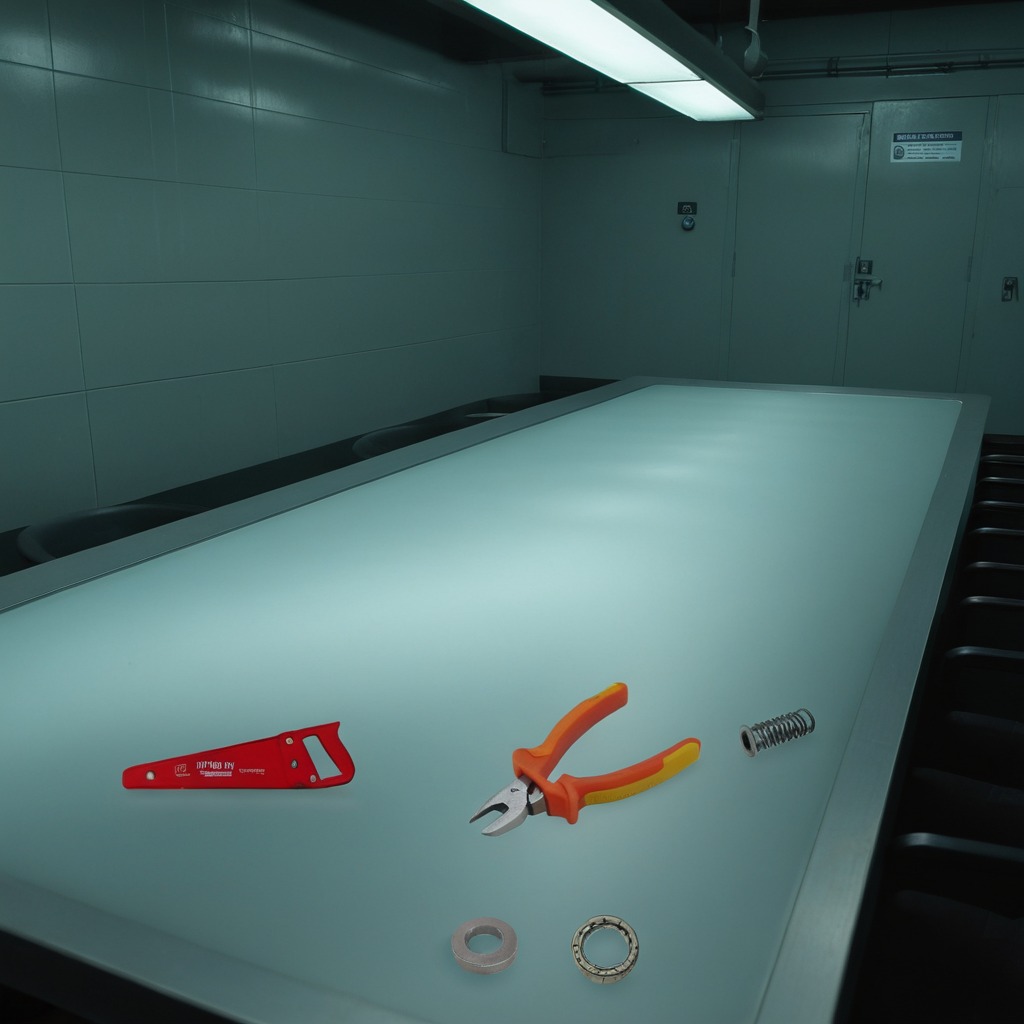
A metal ball bearing, a flat metal washer, pliers, a coiled metal spring, and a handheld metal saw are lying on the clean empty table in a railway signal maintenance room.